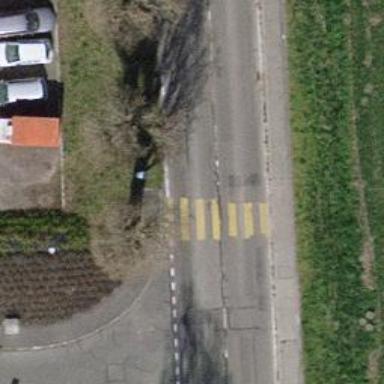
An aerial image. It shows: Secondary road with asphalt surface and sidewalk on the left side.